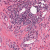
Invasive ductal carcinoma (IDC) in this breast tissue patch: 1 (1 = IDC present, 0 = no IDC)